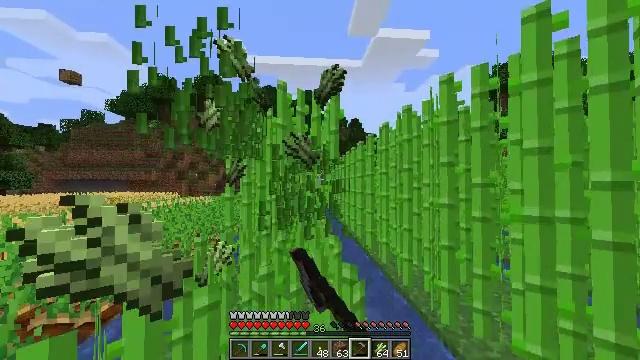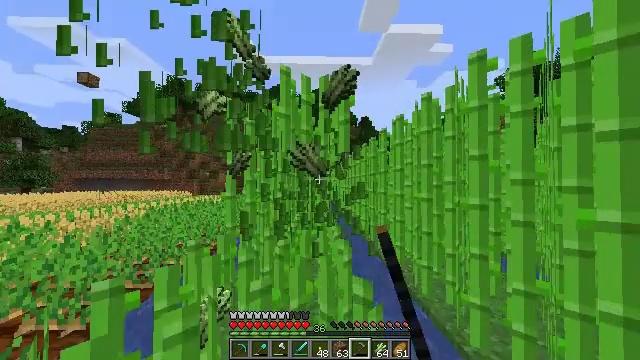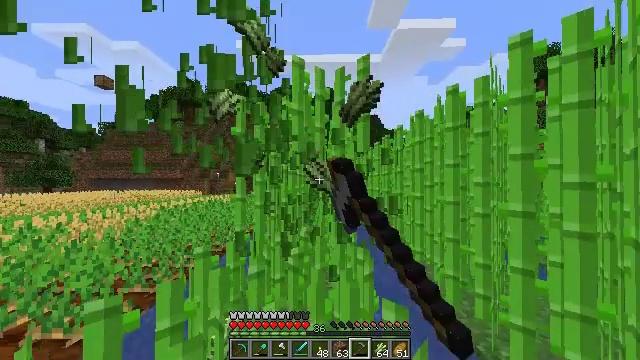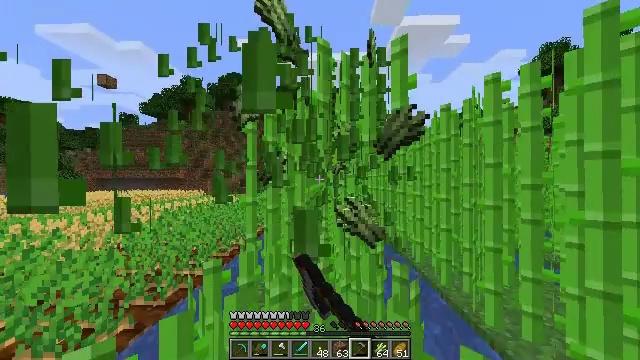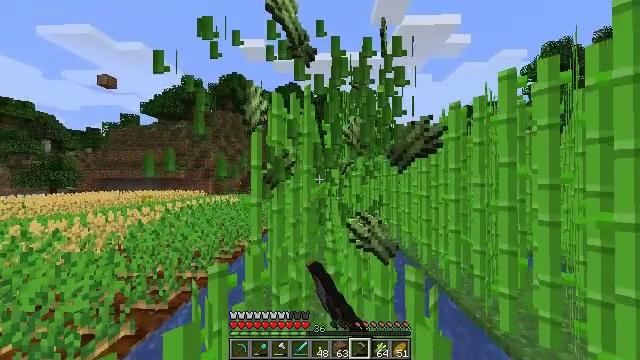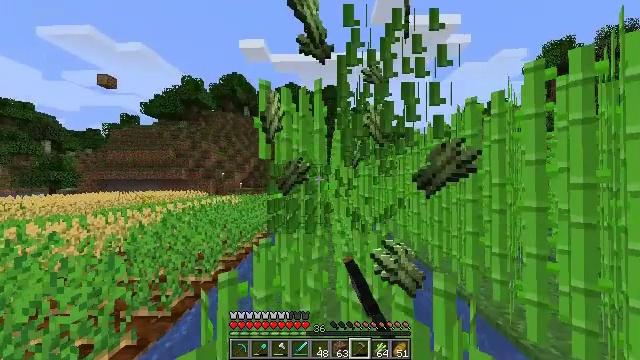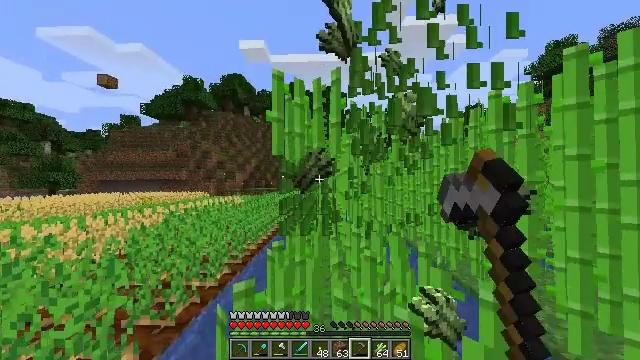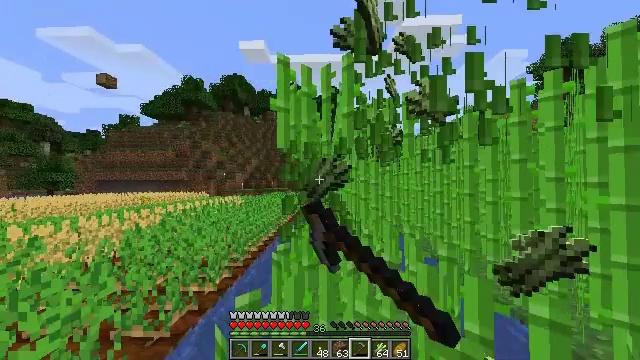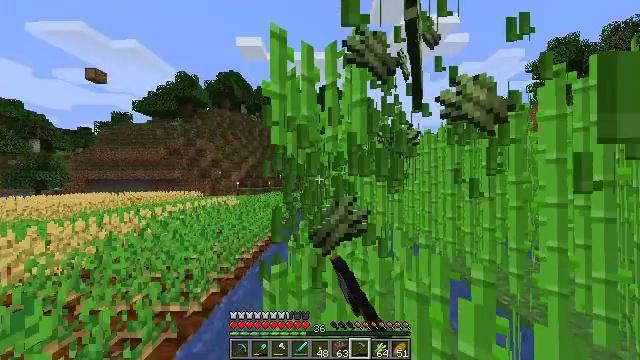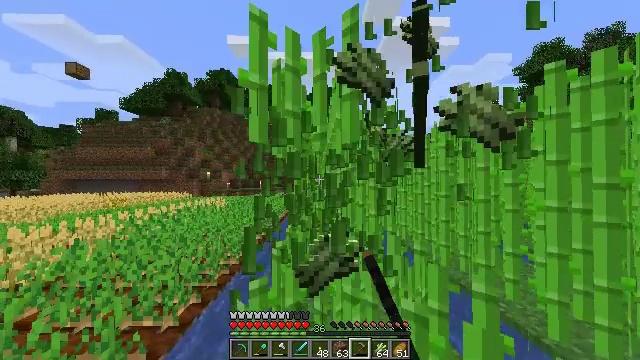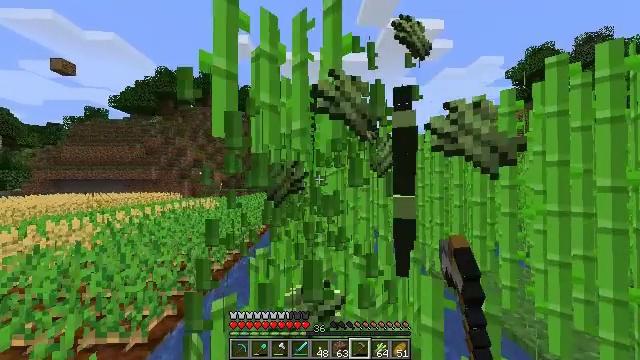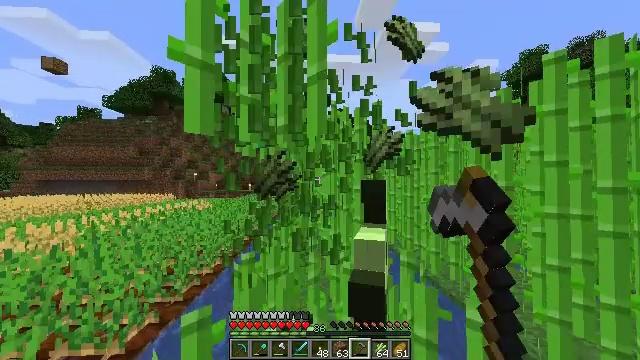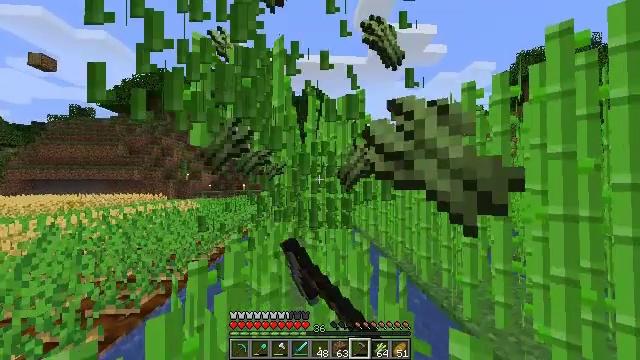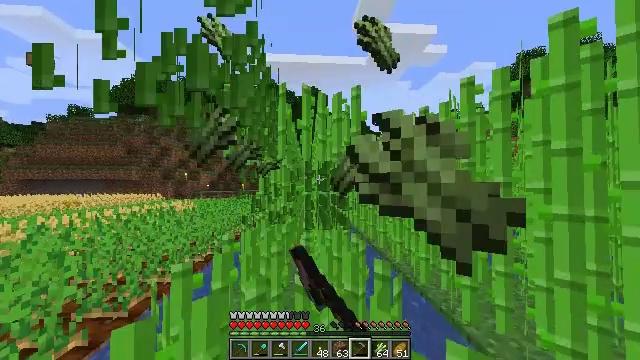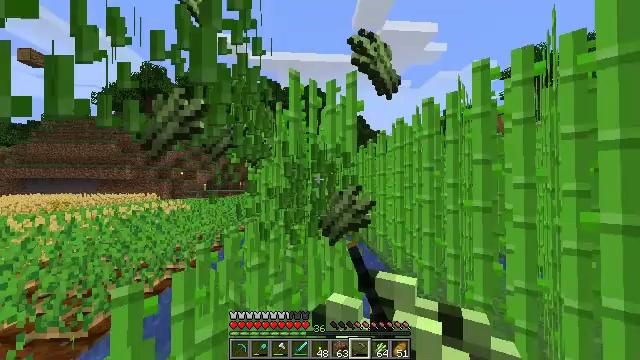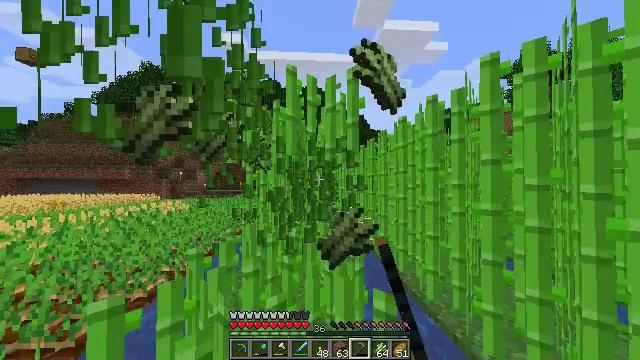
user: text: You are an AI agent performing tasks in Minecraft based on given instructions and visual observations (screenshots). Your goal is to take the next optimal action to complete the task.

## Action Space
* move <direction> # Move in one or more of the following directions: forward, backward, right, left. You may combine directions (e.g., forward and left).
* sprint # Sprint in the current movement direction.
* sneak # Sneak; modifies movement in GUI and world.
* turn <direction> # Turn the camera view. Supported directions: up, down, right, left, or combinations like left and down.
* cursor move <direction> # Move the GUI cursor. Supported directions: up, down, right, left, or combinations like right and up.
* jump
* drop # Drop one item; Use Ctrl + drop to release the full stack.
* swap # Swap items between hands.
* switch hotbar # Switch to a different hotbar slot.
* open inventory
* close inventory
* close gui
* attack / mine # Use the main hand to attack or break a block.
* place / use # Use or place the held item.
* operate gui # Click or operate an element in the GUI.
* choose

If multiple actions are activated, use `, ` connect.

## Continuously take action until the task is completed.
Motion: motion action
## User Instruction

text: Collect sugar cane near water sources.
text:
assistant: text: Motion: move forward and move left, sprint, turn left, attack / mine
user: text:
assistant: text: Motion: move forward and move left, sprint, turn left, attack / mine
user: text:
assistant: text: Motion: move forward and move left, sprint, attack / mine
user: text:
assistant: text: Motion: move forward and move left, sprint, attack / mine
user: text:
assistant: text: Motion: move forward and move left, sprint, attack / mine
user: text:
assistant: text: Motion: move forward, sprint, attack / mine
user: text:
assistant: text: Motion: move forward, sprint, attack / mine
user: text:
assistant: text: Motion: move forward, sprint, attack / mine
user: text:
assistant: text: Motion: move forward and move right, sprint, turn right, attack / mine
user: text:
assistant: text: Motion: move forward and move right, sprint, turn right, attack / mine
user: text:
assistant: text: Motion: move forward and move right, sprint, attack / mine
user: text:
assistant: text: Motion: move forward and move right, sprint, attack / mine
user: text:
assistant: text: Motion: move forward, sprint, attack / mine
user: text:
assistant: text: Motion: move forward, sprint, attack / mine
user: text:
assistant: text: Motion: move forward, sprint, attack / mine
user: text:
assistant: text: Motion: move forward and move left, sprint, turn left, attack / mine
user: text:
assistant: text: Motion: move forward and move left, sprint, attack / mine
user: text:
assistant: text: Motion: move forward and move left, sprint, attack / mine
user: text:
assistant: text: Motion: move forward and move left, sprint, attack / mine
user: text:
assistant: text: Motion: move forward and move left, sprint, attack / mine
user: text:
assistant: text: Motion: move forward and move right, sprint, attack / mine
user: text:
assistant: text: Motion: move forward and move right, sprint, turn right, attack / mine
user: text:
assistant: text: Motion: move right, sprint, turn right, attack / mine
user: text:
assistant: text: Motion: move right, sprint, turn right, attack / mine
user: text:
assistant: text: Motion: move right, sprint, attack / mine
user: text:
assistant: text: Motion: move right, sprint, attack / mine
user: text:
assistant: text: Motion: move forward and move right, sprint, attack / mine
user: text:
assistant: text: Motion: move forward and move right, sprint, turn left, attack / mine
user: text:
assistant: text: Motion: move forward, sprint, turn left, attack / mine
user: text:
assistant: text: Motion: move forward and move left, sprint, turn left, attack / mine